Question: I've been trying to get my app up and running. From what I could tell the app was missing Cocoapods as a dependency. So. I installed and added Cocoapods. But I'm still getting the same error for whatever reason. I'm an inexperienced developer trying to teach himself I must add.
> Ld
/Users/bfarag/Library/Developer/Xcode/DerivedData/Umbrella-cspuzusfqmqgnwdqfhtiyivaqwke/Build/Products/Debug-iphonesimulator/Umbrella.app/Umbrella
normal i386
cd "/Users/bfarag/Desktop/The Nerdery/BRAVO.iOS.CodeChallenge"
export IPHONEOS_DEPLOYMENT_TARGET=7.0
export PATH="/Applications/Xcode.app/Contents/Developer/Platforms/iPhoneSimulator.platform/Developer/usr/bin:/Applications/Xcode.app/Contents/Developer/usr/bin:/usr/bin:/bin:/usr/sbin:/sbin"
/Applications/Xcode.app/Contents/Developer/Toolchains/XcodeDefault.xctoolchain/usr/bin/clang
-arch i386 -isysroot /Applications/Xcode.app/Contents/Developer/Platforms/iPhoneSimulator.platform/Developer/SDKs/iPhoneSimulator7.1.sdk
-L/Users/bfarag/Library/Developer/Xcode/DerivedData/Umbrella-cspuzusfqmqgnwdqfhtiyivaqwke/Build/Products/Debug-iphonesimulator
-F/Users/bfarag/Library/Developer/Xcode/DerivedData/Umbrella-cspuzusfqmqgnwdqfhtiyivaqwke/Build/Products/Debug-iphonesimulator
-filelist /Users/bfarag/Library/Developer/Xcode/DerivedData/Umbrella-cspuzusfqmqgnwdqfhtiyivaqwke/Build/Intermediates/Umbrella.build/Debug-iphonesimulator/Umbrella.build/Objects-normal/i386/Umbrella.LinkFileList
-Xlinker -objc_abi_version -Xlinker 2 -ObjC -lPods-Umbrella-AFNetworking -framework CoreGraphics -framework MobileCoreServices -framework Security -framework SystemConfiguration
-fobjc-arc -fobjc-link-runtime -Xlinker -no_implicit_dylibs -mios-simulator-version-min=7.0 -framework Accelerate -framework UIKit -framework Foundation -framework CoreGraphics -lPods -lPods-Umbrella -Xlinker -dependency_info -Xlinker /Users/bfarag/Library/Developer/Xcode/DerivedData/Umbrella-cspuzusfqmqgnwdqfhtiyivaqwke/Build/Intermediates/Umbrella.build/Debug-iphonesimulator/Umbrella.build/Objects-normal/i386/Umbrella_dependency_info.dat
-o /Users/bfarag/Library/Developer/Xcode/DerivedData/Umbrella-cspuzusfqmqgnwdqfhtiyivaqwke/Build/Products/Debug-iphonesimulator/Umbrella.app/Umbrella
'''
ld: library not found for -lPods
clang: error: linker command failed with exit code 1 (use -v to see invocation)
'''

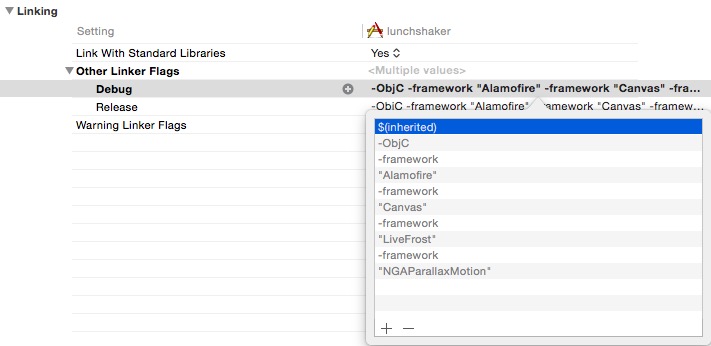
Answer: This error usually occurs either when you don't have the correct frameworks (might be missing one) or when you don't have the right thing in linker flags.
Go to the main page for the app (on the navigation thing on the left click on your apps name or the top section) -> Build Settings and under Linker Flags, make sure there is nothing in your Other Linker Flags. I had this same error when I had -ObjC in my other Linker Flags.
You might also want to try adding -lPods to your Other Linker Flags or adding the CoreGraphics framework if you don't already have it.
Good luck